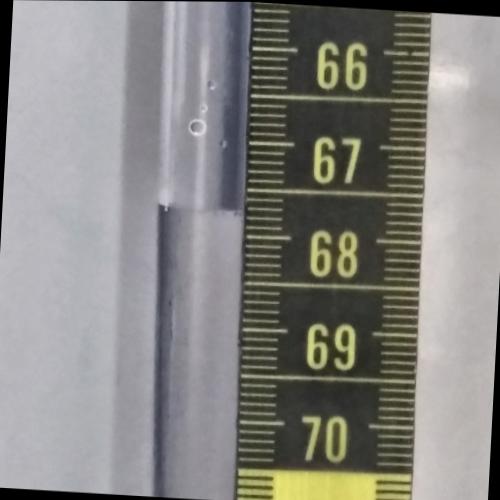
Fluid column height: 67.7 cm